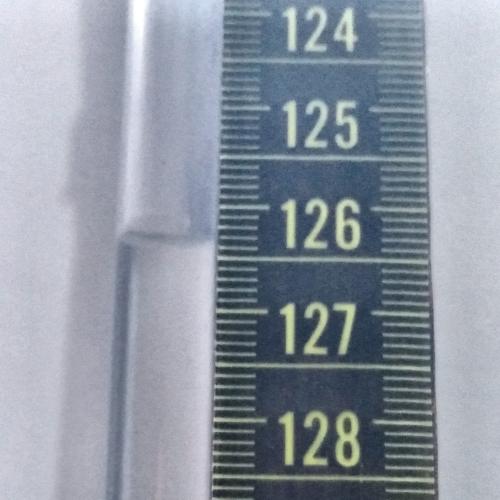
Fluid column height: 126.4 cm